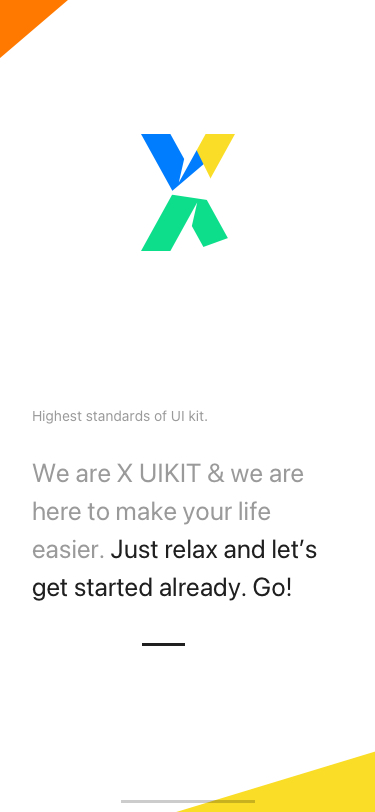
Text in this UI design:
Highest standards of UI kit.
We are X UIKIT & we are here to make your life easier. Just relax and let’s get started already. Go!